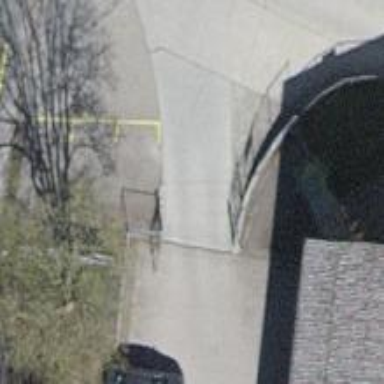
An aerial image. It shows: Gate.